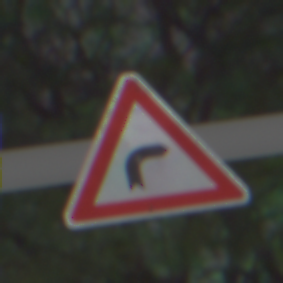
Verkehrszeichen: KurveRechts
Umgebung: Outdoor, Suburban
Tageszeit: Night
Wetter: PartlyCloudy
Licht: Artificial
Jahreszeit: NotSpecified
Kontrast: HighContrast